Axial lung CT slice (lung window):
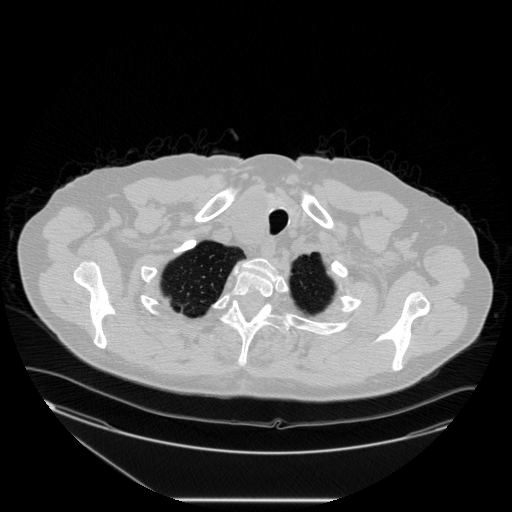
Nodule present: no